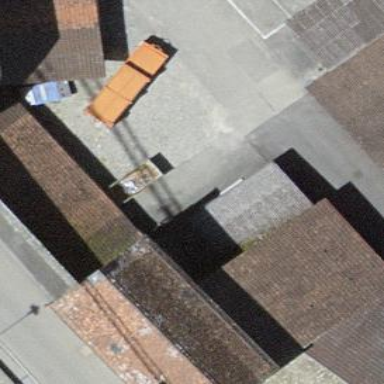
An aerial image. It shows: Warehouse building.